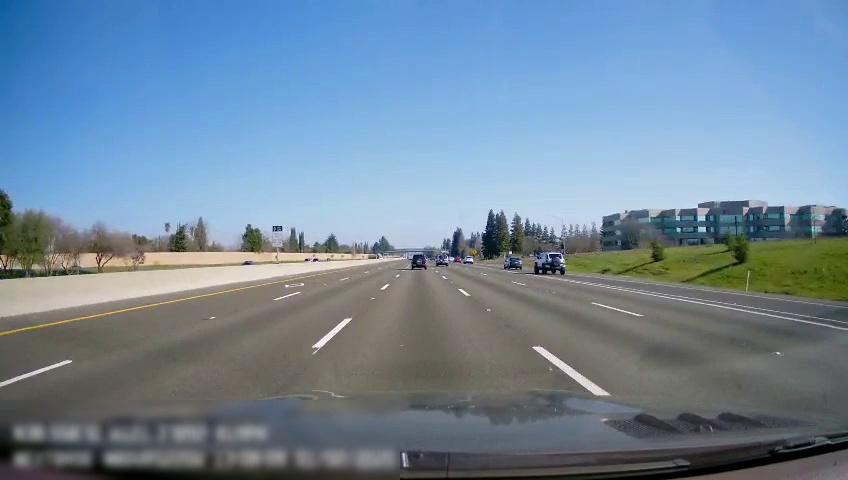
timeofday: Day
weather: Sunny
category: Drivable Space
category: Vehicles | SUV
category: Vehicles | SUV
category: Vehicles | Car
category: Vehicles | SUV
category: Vehicles | Car
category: Vehicles | Car
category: Lanes | Current Lane
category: Lanes | Alternate Lane
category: Lanes | Alternate Lane
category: Lanes | Alternate Lane
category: Lanes | Alternate Lane
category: Lanes | Alternate Lane
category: Lanes | Alternate Lane
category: Lanes | Alternate Lane